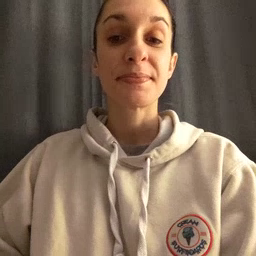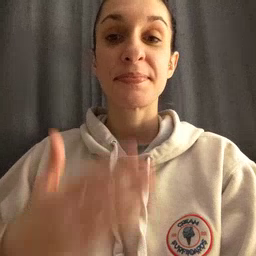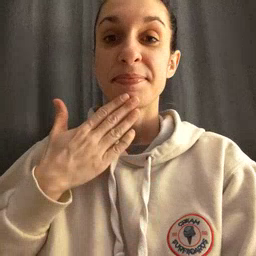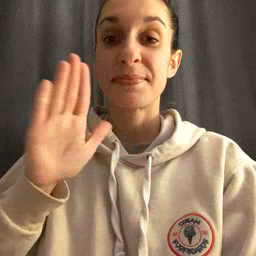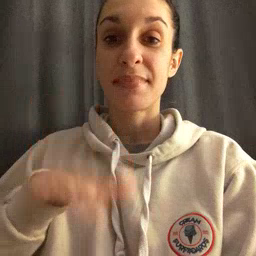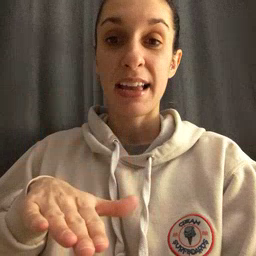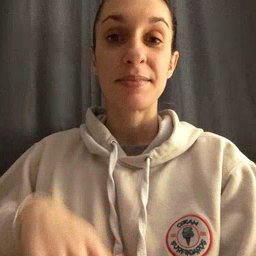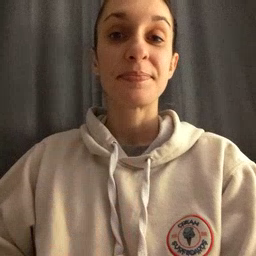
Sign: bad